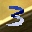
Label: 3